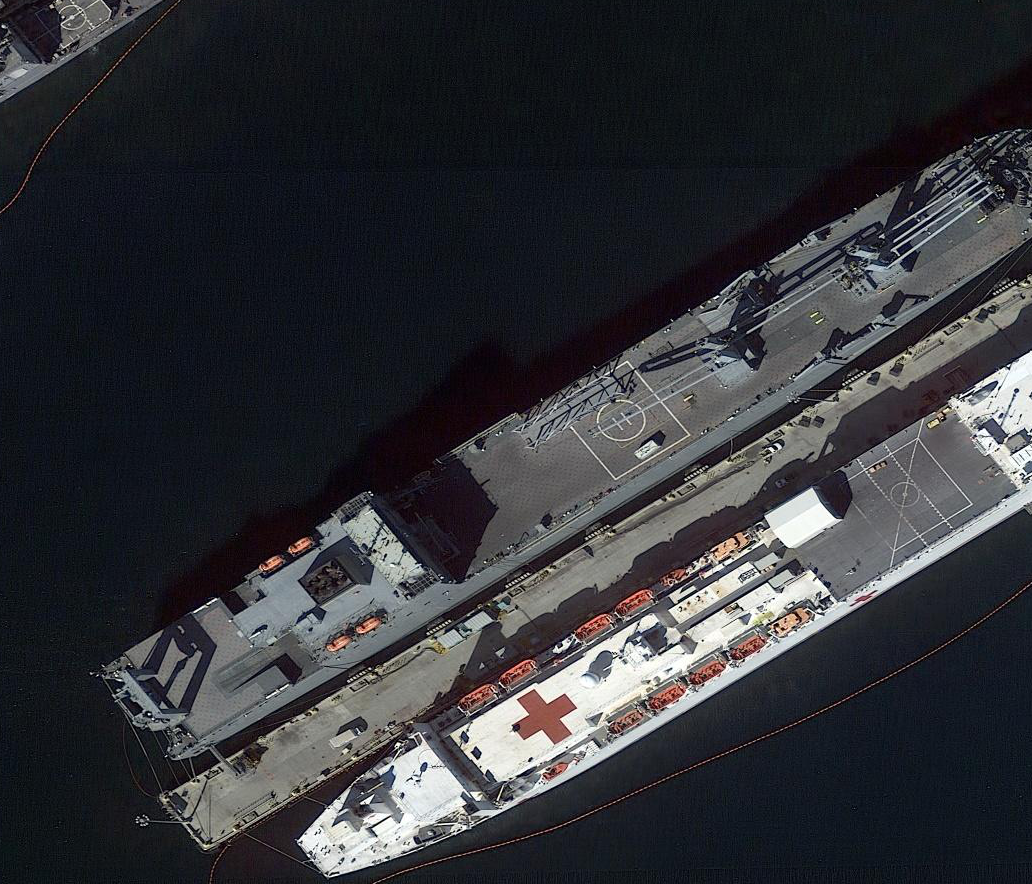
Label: Medical_ship